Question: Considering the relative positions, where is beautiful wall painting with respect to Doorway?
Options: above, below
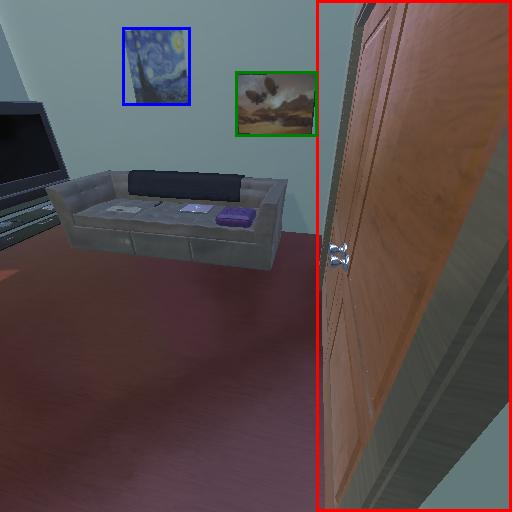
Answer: above